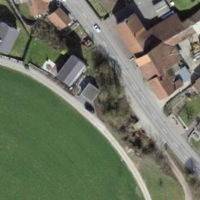
EUNIS habitat code: 54
Species observed at this site:
Cardamine heptaphylla